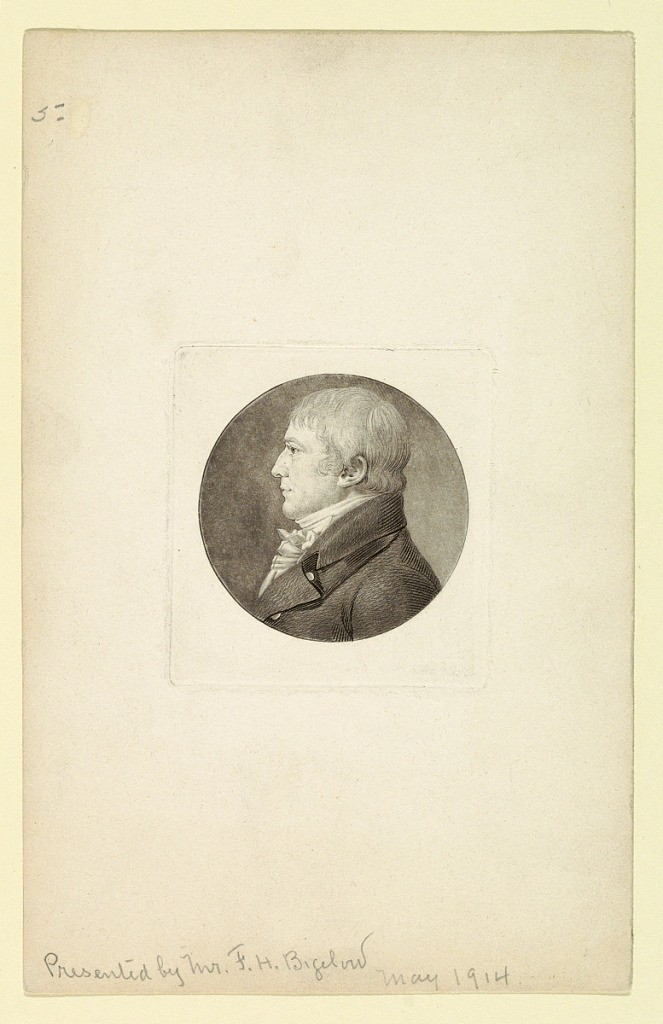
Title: Portrait of a Man
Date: ca. 1800
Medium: Engraving and aquatint on paper
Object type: Print
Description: Shoulder-length portrait of a young man in side view to left. His slightly wavy hair worn at ear length. He is wearing a jacket with a high collar and a white necktie.